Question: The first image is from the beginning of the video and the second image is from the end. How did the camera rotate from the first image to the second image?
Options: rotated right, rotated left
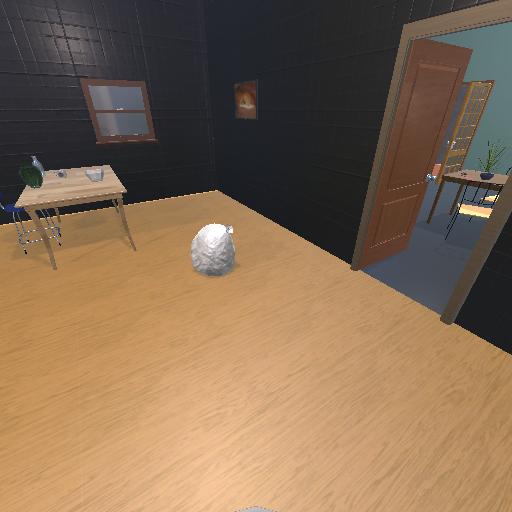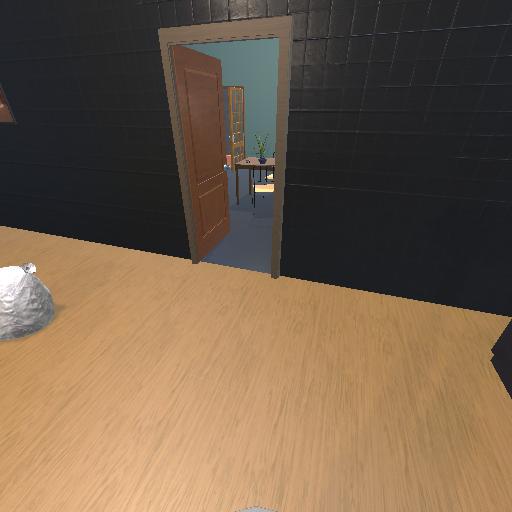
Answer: rotated right